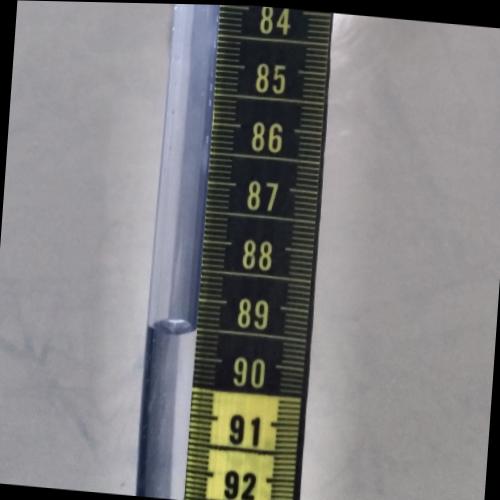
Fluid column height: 89.5 cm